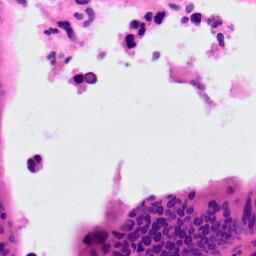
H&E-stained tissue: Colon